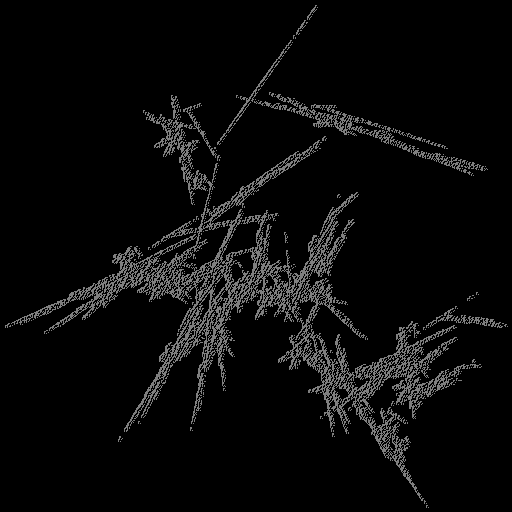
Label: groundpine